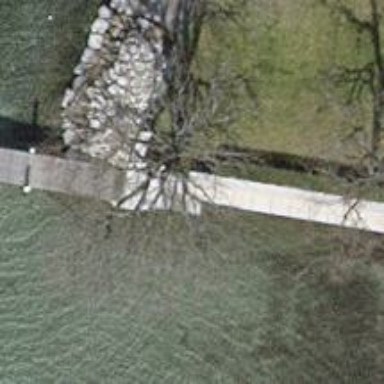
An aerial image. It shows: Man-made pier.